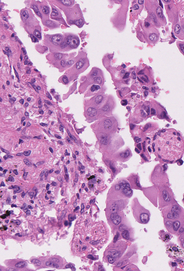
Tumor epithelial tissue: yes
Tumor-associated stroma tissue: yes
Normal tissue: no